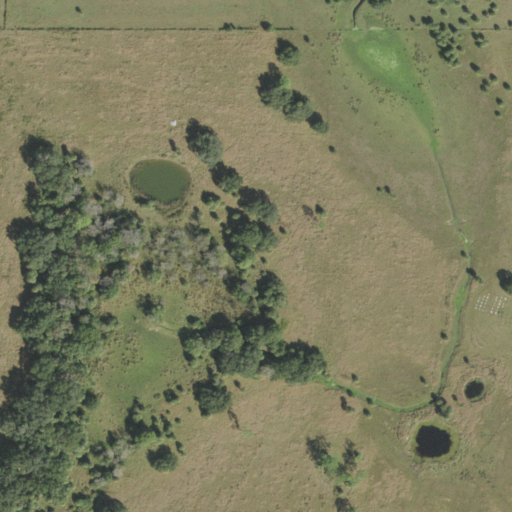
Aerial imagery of island in Florida named Cat Hammock containing pasture, woody wetlands, and herbaceous wetlands